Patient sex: M
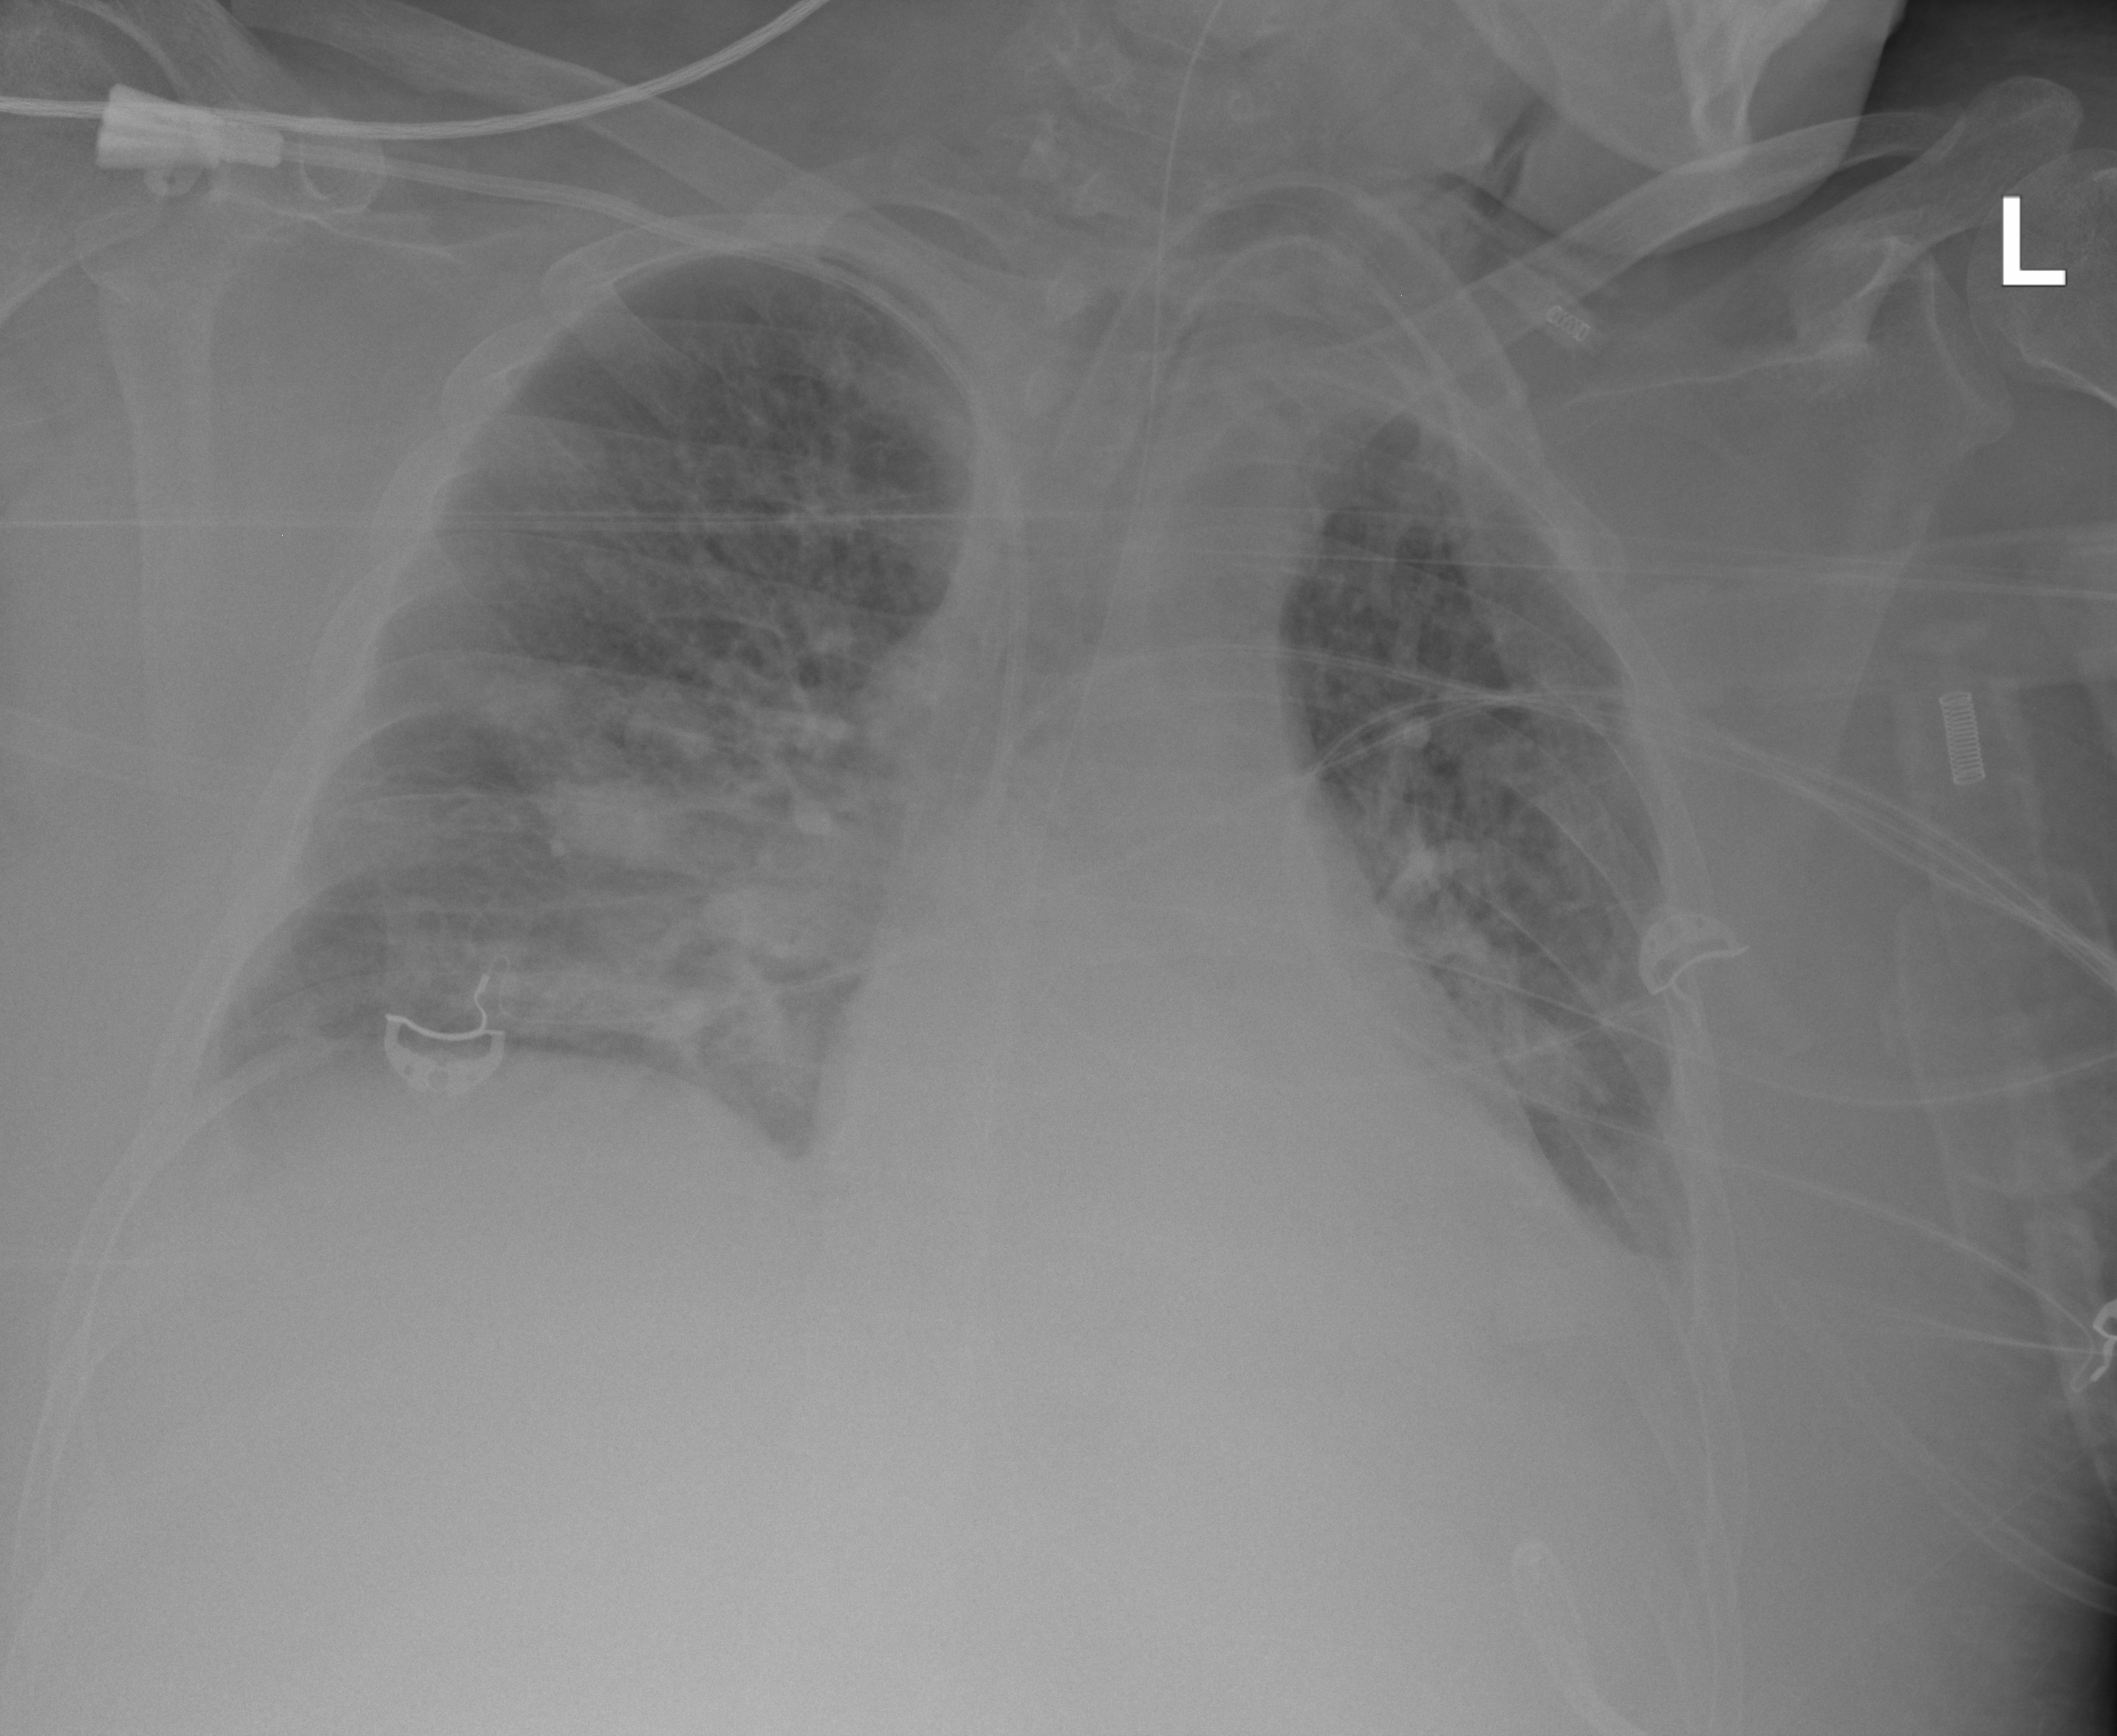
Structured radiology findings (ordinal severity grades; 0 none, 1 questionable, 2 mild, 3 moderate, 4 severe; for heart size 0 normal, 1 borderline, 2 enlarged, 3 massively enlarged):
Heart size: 0
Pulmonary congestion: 2
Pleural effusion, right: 2
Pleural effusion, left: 2
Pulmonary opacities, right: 3
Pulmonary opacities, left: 0
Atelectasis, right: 3
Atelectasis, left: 2